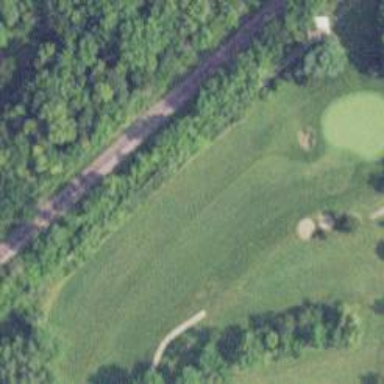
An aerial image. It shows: Golf hole.